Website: home-depot
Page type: payment
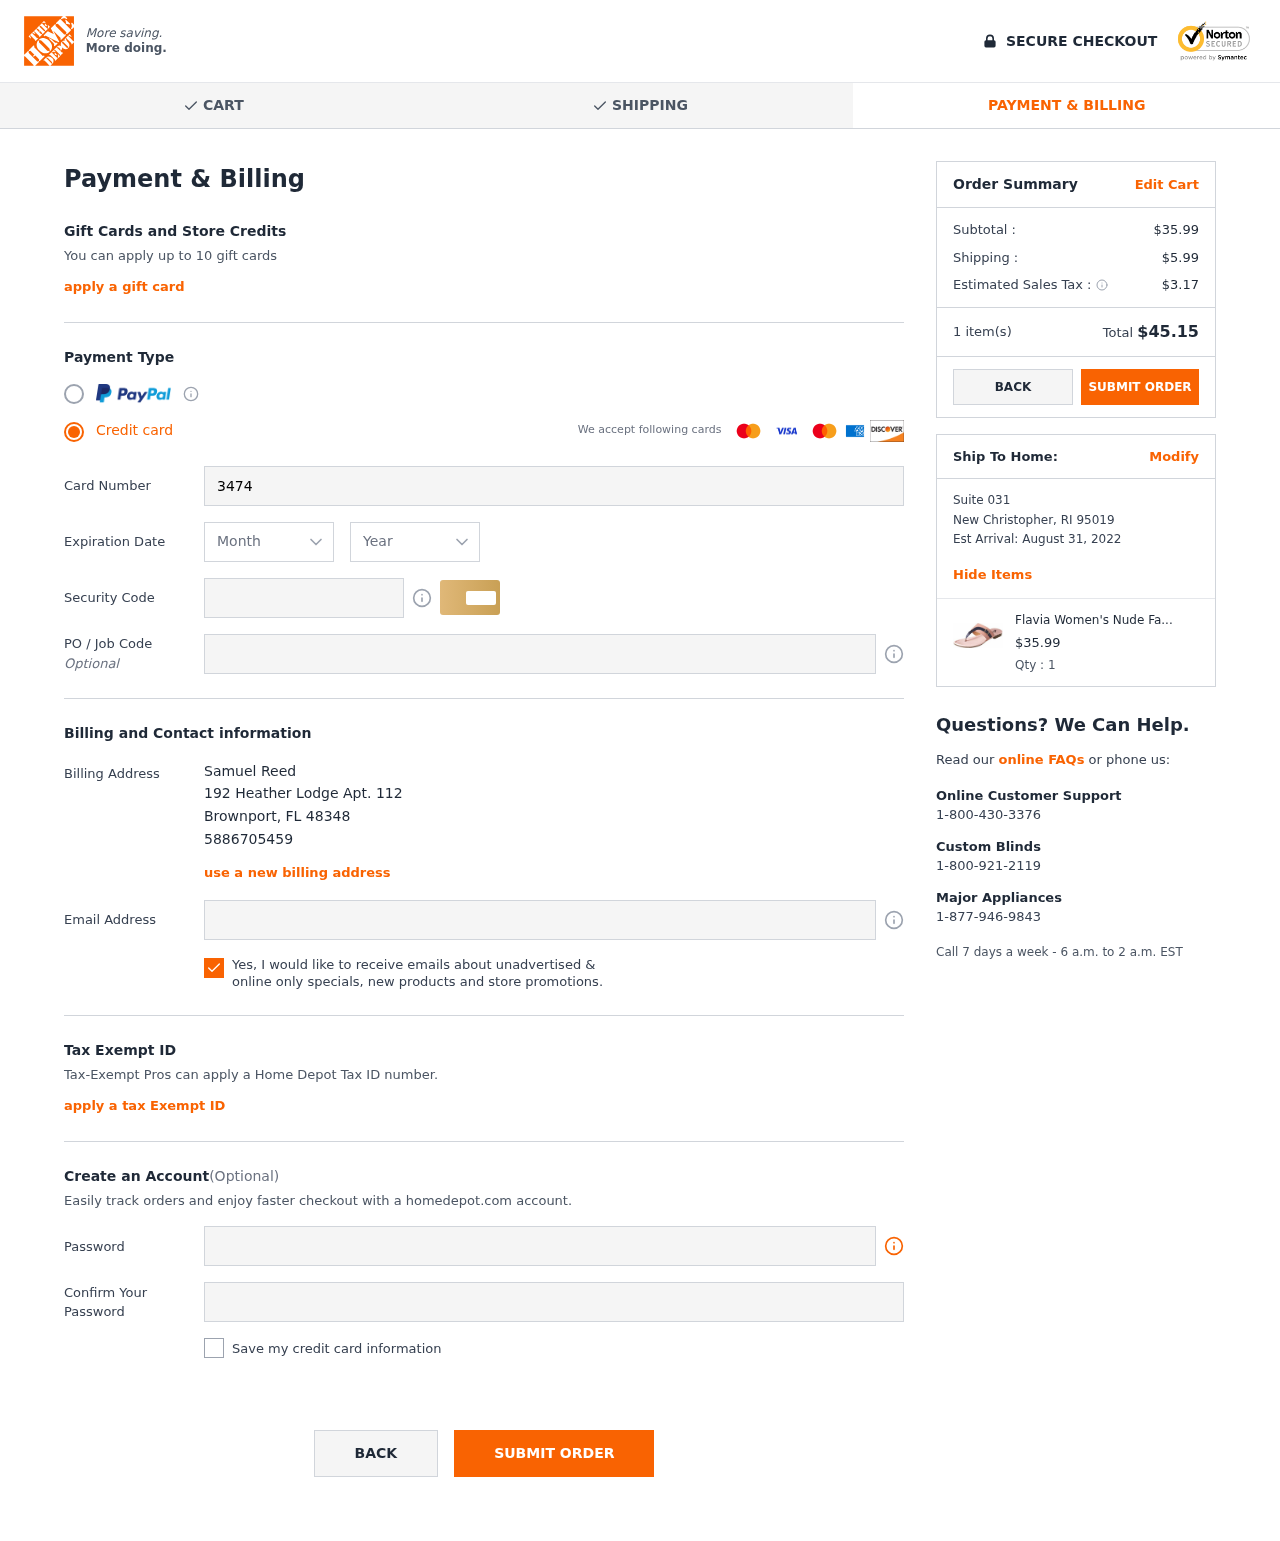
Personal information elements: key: PII_CARD_CVV
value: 3878
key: PII_CARD_EXPIRY_MONTH
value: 07
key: PII_CARD_EXPIRY_YEAR
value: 29
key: PII_CARD_NUMBER
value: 3474 7735 5177 710
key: PII_CITY
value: Brownport
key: PII_CITY2
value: New Christopher
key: PII_EMAIL
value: samuelreed@gmail.com
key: PII_FULLNAME
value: Samuel Reed
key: PII_PHONE
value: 5886705459
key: PII_POSTCODE
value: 48348
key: PII_POSTCODE2
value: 95019
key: PII_STATE_ABBR
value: FL
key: PII_STATE_ABBR2
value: RI
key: PII_STREET
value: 192 Heather Lodge Apt. 112
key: PII_STREET2
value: Suite 031
Product elements: key: PRODUCT1_NAME
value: Flavia Women's Nude Fashion Slippers-8 UK (40 EU) (9 US) (FL/213/NUD)
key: PRODUCT1_PRICE
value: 35.99
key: PRODUCT1_QUANTITY
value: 1
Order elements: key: ORDER_SUBTOTAL
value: $35.99
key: ORDER_SHIPPING_COST
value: $5.99
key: ORDER_TAX
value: $3.17
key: ORDER_NUM_ITEMS
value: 1 item(s)
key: ORDER_TOTAL
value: $45.15
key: ORDER_DELIVERY_DATE
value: August 31, 2022